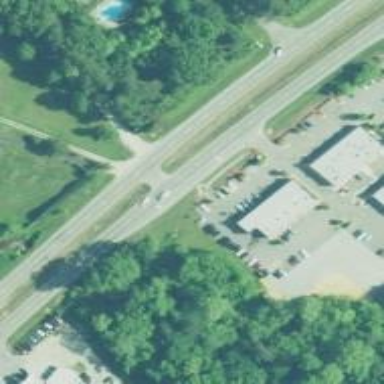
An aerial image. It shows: Trunk link highway.